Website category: jobs
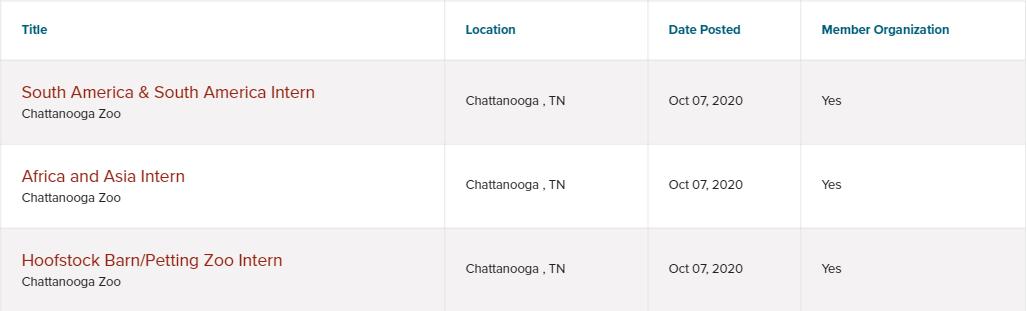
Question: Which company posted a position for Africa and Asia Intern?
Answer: Chattanooga Zoo

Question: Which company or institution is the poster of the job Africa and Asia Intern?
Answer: Chattanooga Zoo

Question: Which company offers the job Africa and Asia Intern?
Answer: Chattanooga Zoo

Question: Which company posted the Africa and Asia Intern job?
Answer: Chattanooga Zoo

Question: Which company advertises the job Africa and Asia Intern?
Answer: Chattanooga Zoo

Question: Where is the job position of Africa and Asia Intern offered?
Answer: Chattanooga , TN

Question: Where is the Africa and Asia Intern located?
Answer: Chattanooga , TN

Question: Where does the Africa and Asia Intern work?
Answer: Chattanooga , TN

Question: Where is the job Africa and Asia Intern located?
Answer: Chattanooga , TN

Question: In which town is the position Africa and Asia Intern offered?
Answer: Chattanooga , TN

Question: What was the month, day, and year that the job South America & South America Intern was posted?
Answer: Oct 07, 2020

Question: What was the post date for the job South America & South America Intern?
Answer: Oct 07, 2020

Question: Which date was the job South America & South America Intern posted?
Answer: Oct 07, 2020

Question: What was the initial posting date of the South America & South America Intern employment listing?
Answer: Oct 07, 2020

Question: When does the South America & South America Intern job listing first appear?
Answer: Oct 07, 2020

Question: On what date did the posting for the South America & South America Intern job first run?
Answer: Oct 07, 2020